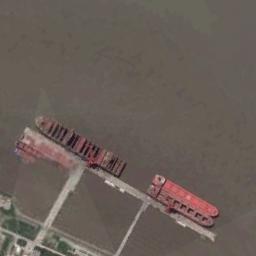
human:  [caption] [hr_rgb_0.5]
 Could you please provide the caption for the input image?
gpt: There are three ships in the yellow water on the shore .

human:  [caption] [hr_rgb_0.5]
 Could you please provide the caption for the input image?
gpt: There are many trees beside the ship .

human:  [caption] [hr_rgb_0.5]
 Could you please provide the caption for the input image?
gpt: There are three orange ships docked at the dock, Including container ships, Bulk carriers and tankers .

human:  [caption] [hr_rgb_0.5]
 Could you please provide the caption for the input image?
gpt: Several cargo ships of different sizes are docked at the dock and the water is yellow .

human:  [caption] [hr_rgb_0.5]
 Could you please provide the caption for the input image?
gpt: There are two red ships at the harbor .